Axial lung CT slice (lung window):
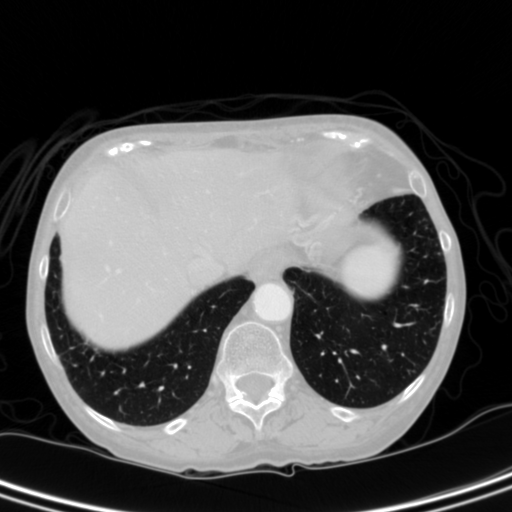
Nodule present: no